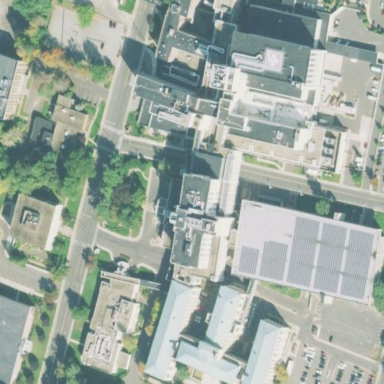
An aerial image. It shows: Hospital providing healthcare services.